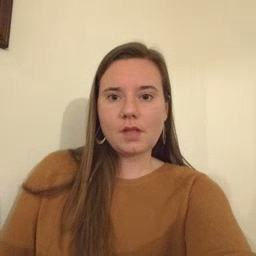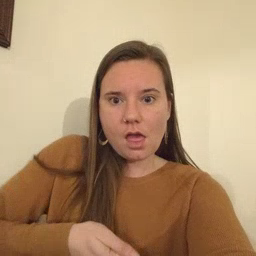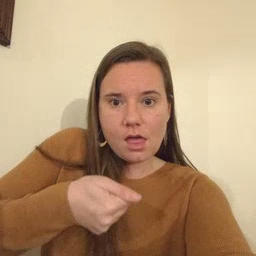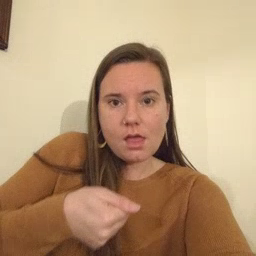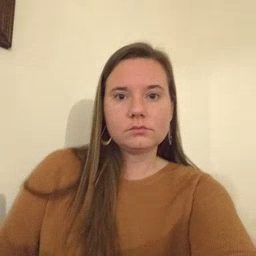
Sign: hide